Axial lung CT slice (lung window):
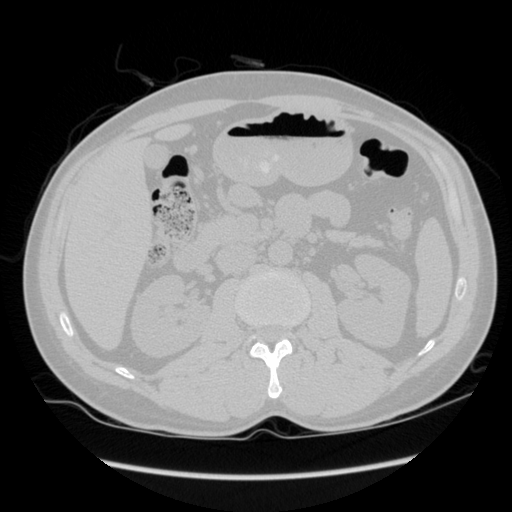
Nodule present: no